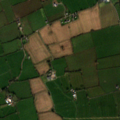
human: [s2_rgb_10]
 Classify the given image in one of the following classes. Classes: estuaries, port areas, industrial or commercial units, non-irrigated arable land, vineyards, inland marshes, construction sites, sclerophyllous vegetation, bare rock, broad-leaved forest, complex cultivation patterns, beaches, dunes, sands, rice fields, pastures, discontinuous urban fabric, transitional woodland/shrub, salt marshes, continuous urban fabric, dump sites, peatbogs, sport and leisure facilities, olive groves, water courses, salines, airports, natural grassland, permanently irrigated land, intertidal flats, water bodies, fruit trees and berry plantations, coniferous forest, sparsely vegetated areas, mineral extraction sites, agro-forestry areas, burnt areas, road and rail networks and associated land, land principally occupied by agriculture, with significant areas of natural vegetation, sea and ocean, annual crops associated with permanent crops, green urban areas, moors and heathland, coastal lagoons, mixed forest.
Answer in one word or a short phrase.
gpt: non-irrigated arable land, pastures